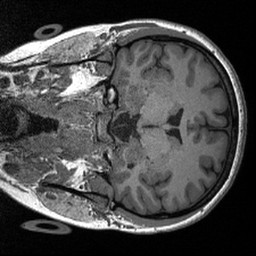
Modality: T1w
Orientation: coronal
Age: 24
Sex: female